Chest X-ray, AP view. Patient: 49 years old, sex M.
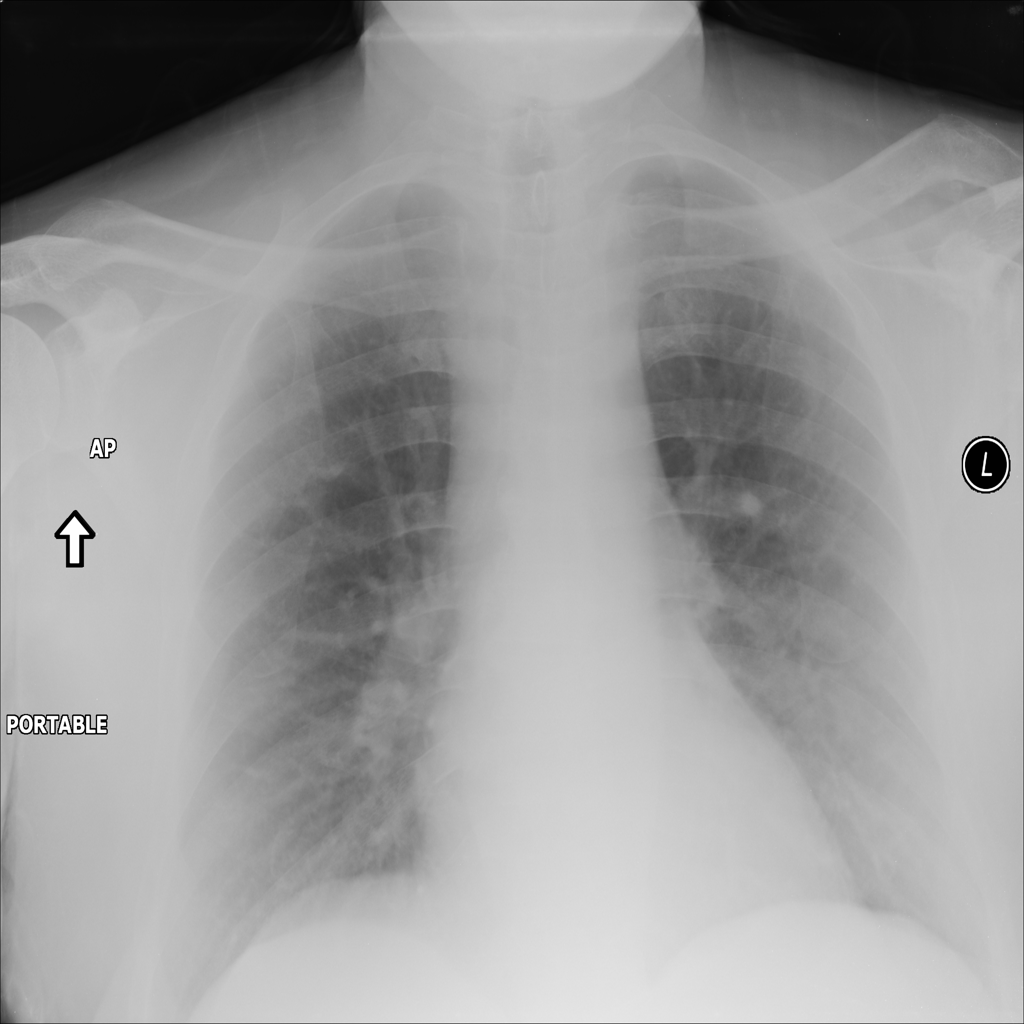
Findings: Infiltration